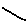
Label: line